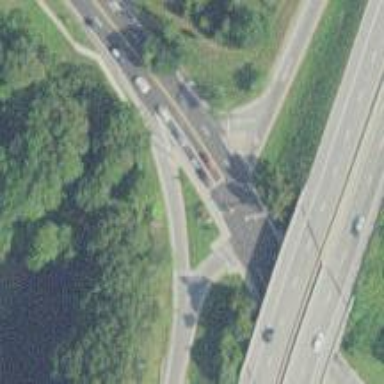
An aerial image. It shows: Expressway trunk_link with asphalt surface.